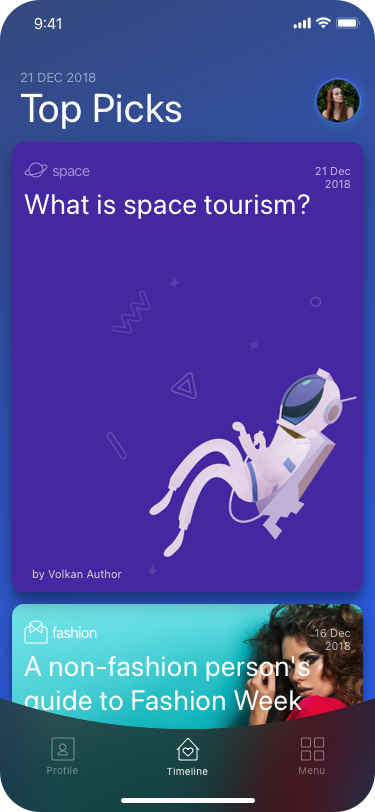
Text in this UI design:
Top Picks
21 DEC 2018